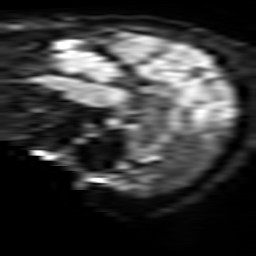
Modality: TRACE
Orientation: sagittal
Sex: female
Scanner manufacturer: philips
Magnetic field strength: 3 T
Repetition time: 3.725 s
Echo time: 0.05939 s